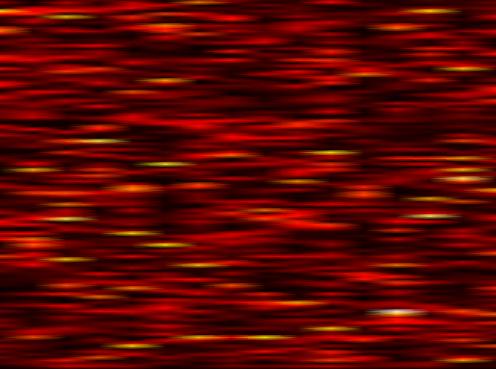
Label: OFDM